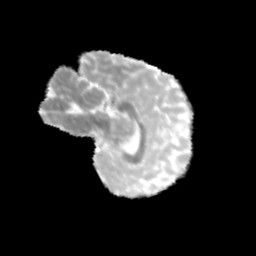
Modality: MD
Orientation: sagittal
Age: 11
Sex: male
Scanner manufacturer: siemens
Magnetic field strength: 3 T
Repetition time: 3.8 s
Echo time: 0.07 s